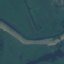
Label: River